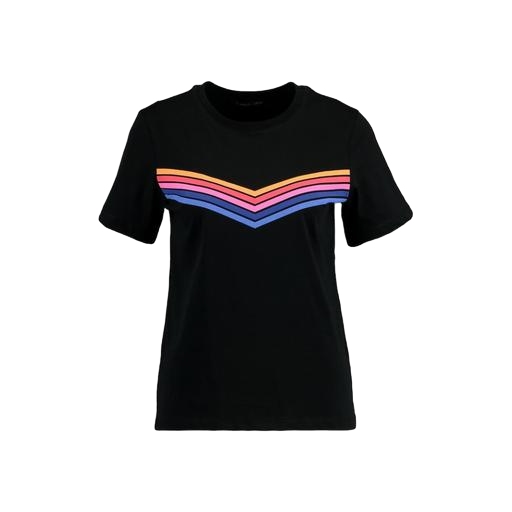
black geo-print t-shirt only macy, multicolor women’s ® black t-shirt, black plus size printed t-shirt only macy, white background